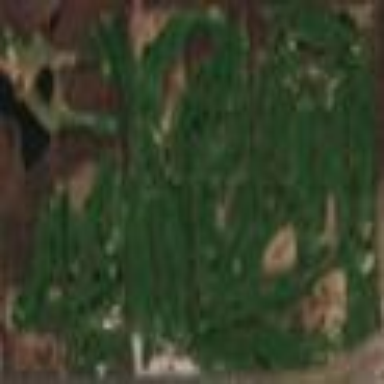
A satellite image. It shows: Golf course.